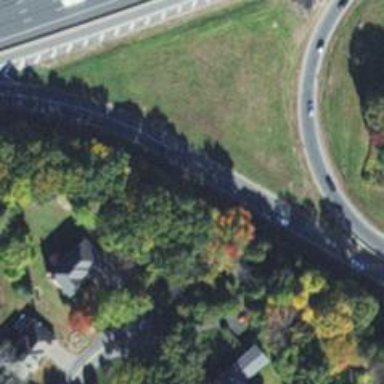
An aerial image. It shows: Asphalt motorway link.